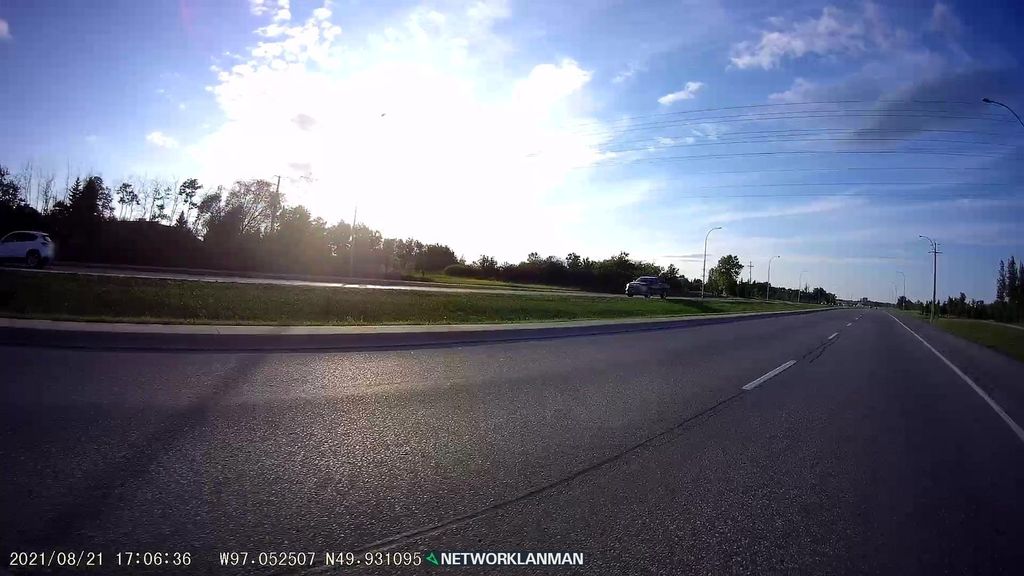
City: winnipeg